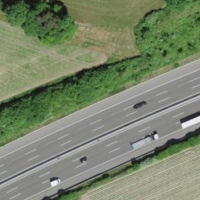
EUNIS habitat code: 57
Species observed at this site:
Fagus sylvatica